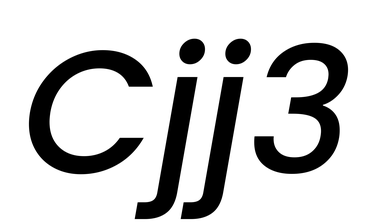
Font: Poppins-MediumItalic